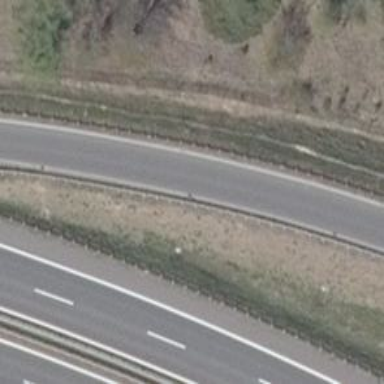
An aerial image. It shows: Motorway trunk link.